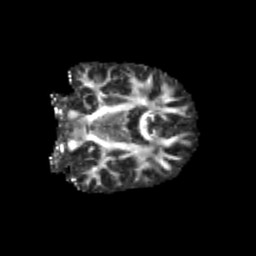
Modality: FA
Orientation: coronal
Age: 13
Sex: male
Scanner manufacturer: siemens
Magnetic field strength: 3 T
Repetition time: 3.8 s
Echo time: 0.07 s